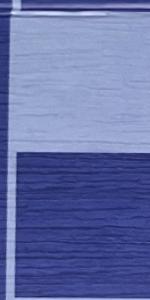
Label: Empty